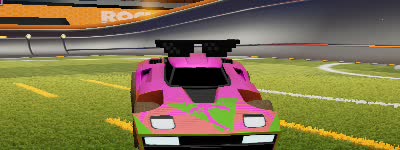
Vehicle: breakout